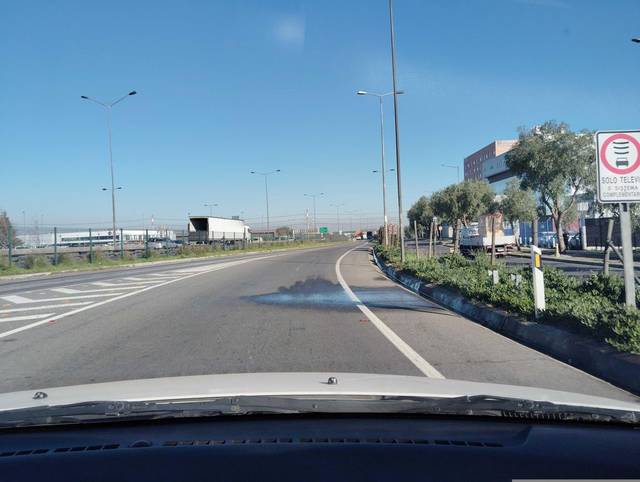
Region: Chile
Coordinates: -33.427, -70.784